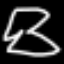
Label: hourglass